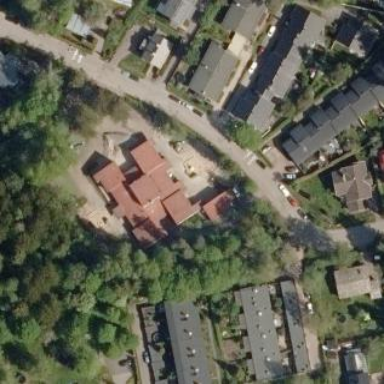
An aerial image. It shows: Kindergarten.